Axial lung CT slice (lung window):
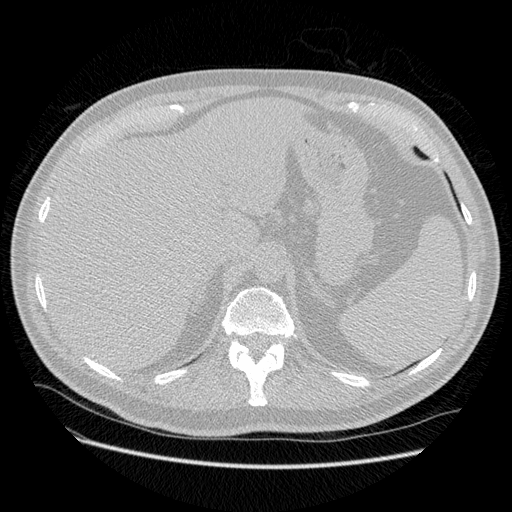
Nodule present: no